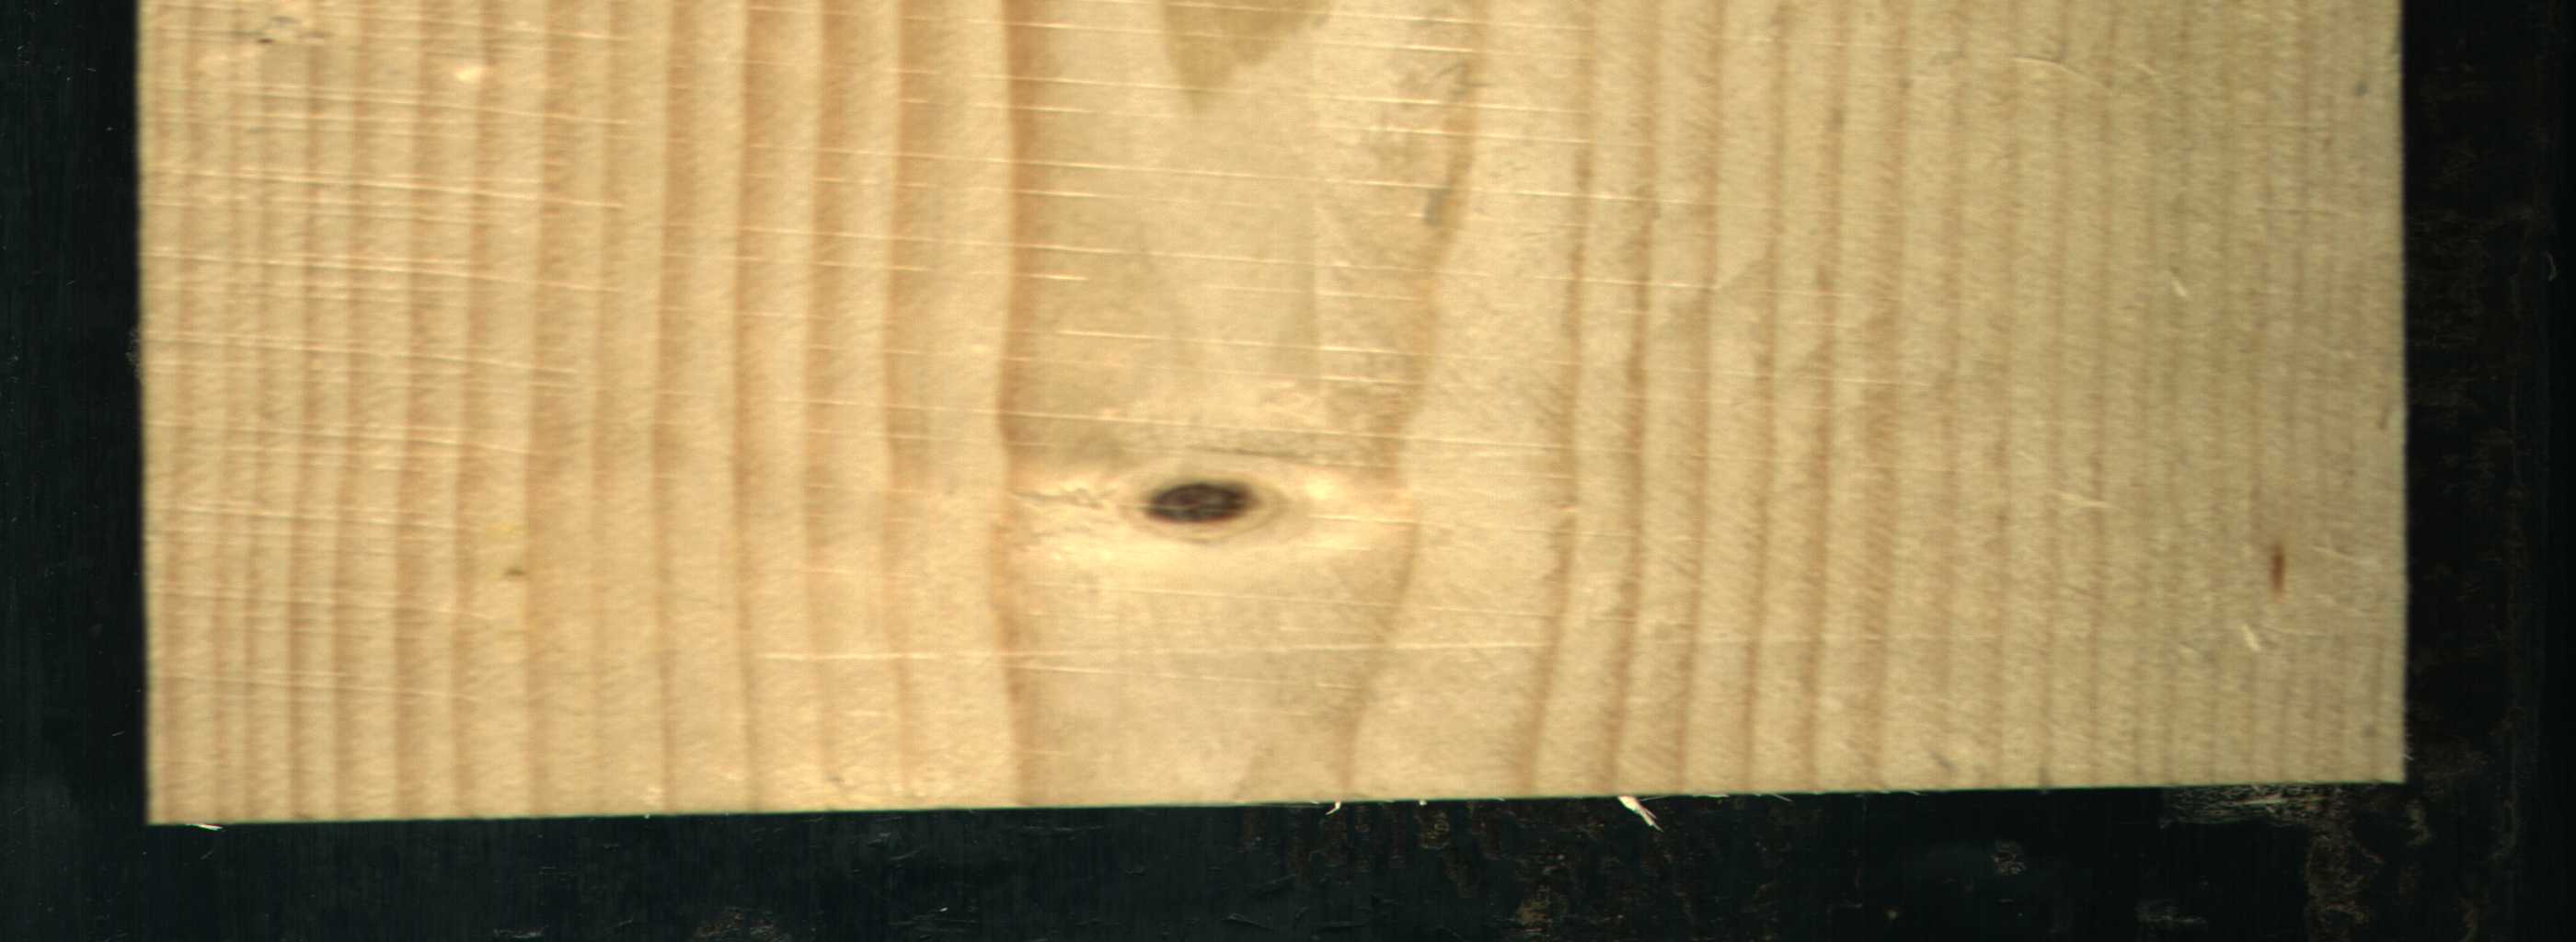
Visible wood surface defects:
Dead_Knot